Field crop: maize
Growth stage: 2
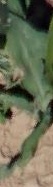
Species: maize